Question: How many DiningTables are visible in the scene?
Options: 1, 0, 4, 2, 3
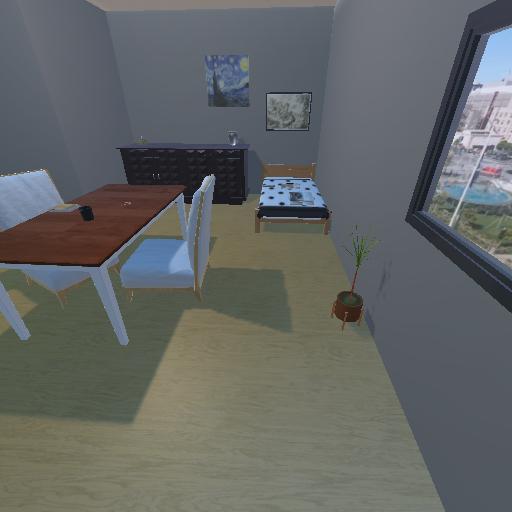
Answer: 1